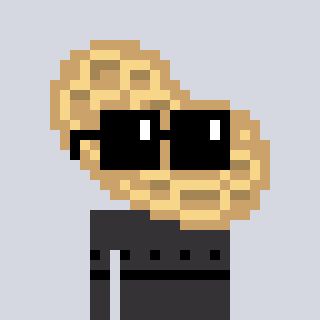
a pixel art character with square black sunglasses, a peanut-shaped head and a grayscale-colored body on a cool background